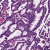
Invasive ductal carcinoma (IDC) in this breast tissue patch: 1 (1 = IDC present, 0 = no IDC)